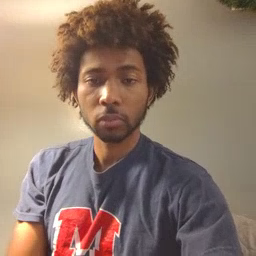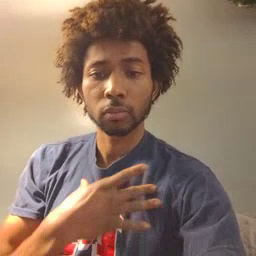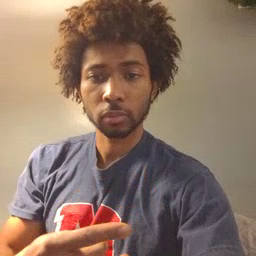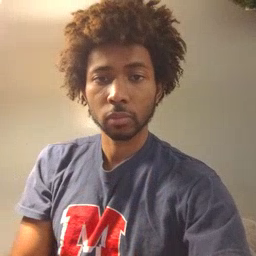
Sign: like